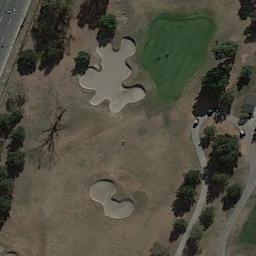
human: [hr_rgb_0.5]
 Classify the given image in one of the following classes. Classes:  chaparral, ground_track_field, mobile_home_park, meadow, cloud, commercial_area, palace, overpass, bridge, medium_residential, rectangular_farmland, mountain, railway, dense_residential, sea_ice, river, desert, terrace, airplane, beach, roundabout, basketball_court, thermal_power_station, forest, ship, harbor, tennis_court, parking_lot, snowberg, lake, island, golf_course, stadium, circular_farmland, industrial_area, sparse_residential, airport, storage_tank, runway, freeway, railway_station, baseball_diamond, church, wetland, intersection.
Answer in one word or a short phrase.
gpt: golf_course